Question: I recently changed from bash to zsh as my default shell and have quickly gotten used to the awesomeness that's added by associated tools (<URL>.
I wanted to have a similar setup on iPhone as well. However, only zsh v.4.3.10 is available from the default repos and that's not supported by prezto:

Would you know how I should go about compiling zsh from source for the iPhone? I attempted to use <URL> to build something on my Win7 box, but am greeted with the following errors after doing the 'make package install':
'''
/home/blah/projects/ashrocks/theos/makefiles/targets/Cygwin/iphone.mk:38: Deploying to iOS 3.0 while building for 6.0 will generate armv7-only binaries.
Bootstrapping CydiaSubstrate...
Compiling iPhoneOS CydiaSubstrate stub... default target? failed, what?
cp: cannot stat '_out/*': No such file or directory
cp: cannot stat 'libsubstrate.dylib': No such file or directory
Generating substrate.h header...
Making all for tweak ashrocks...
Preprocessing Tweak.xm...
Compiling Tweak.xm...
/bin/sh: theos/toolchain/windows/iphone/bin/armv7-apple-darwin11-clang++: No such file or directory
/home/blah/projects/ashrocks/theos/makefiles/instance/rules.mk:144: recipe for target 'obj/Tweak.xm.666c9a3c.o' failed
make[2]: *** [obj/Tweak.xm.666c9a3c.o] Error 127
/home/blah/projects/ashrocks/theos/makefiles/instance/library.mk:19: recipe for target 'internal-library-all_' failed
make[1]: *** [internal-library-all_] Error 2
/home/blah/projects/ashrocks/theos/makefiles/master/rules.mk:54: recipe for target 'ashrocks.all.tweak.variables' failed
make: *** [ashrocks.all.tweak.variables] Error 2
'''
Would you know how the command line tools availabe in Cydia were compiled ?
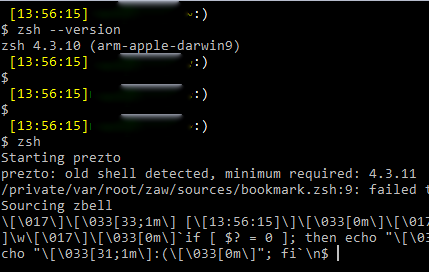
Answer: It's probably because you don't have the standard libraries compiled for the iPhone on your computer. Try setting up 'gcc' on your iPhone by following <URL>. I have done this and have successfully compile various pieces of software.